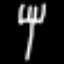
Label: fork